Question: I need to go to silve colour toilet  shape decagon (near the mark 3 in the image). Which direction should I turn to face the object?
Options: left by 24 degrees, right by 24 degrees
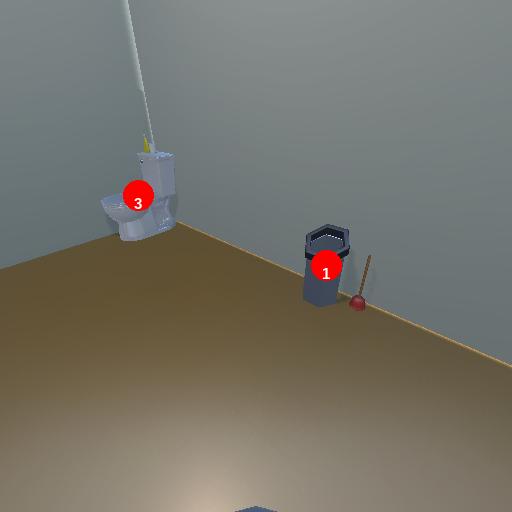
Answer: left by 24 degrees